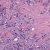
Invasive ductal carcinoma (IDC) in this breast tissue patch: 1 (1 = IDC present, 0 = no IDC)